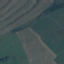
Land use / land cover: Pasture